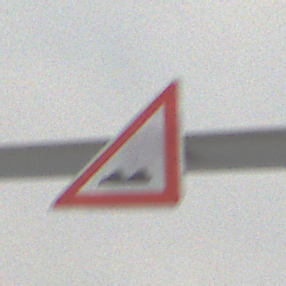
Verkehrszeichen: UnebeneFahrbahn
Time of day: MorningAfternoon
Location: Outdoor (Nature)
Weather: Overcast
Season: Winter
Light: Natural